Question: I'm completing some queries for my databases class and I've ran into one that I can't seem to get.
It says: "For the student with ID "20084" (or any other value) show the total number of credits for the courses taken. Don't display the tot_creds value from the student table, you should use SQL aggregation on courses taken by the student."
I have looked for some answers online but none of them truly convinced me and basically all of them gave me different results.
I've got this on my own:
'''
select sum(credits)
from (course join section using(course_id)) join (takes join student using(ID))
using (course_id, sec_id, semester, year)
where student.ID = 20084;
'''
The problem I have is that the student has repeated a couple courses and the query returns the credits of those repeated courses as well. I've tried putting 'distinct' in front of 'sum(credits)' but the answer is the same.
Is there anything I'm missing?
Thanks.

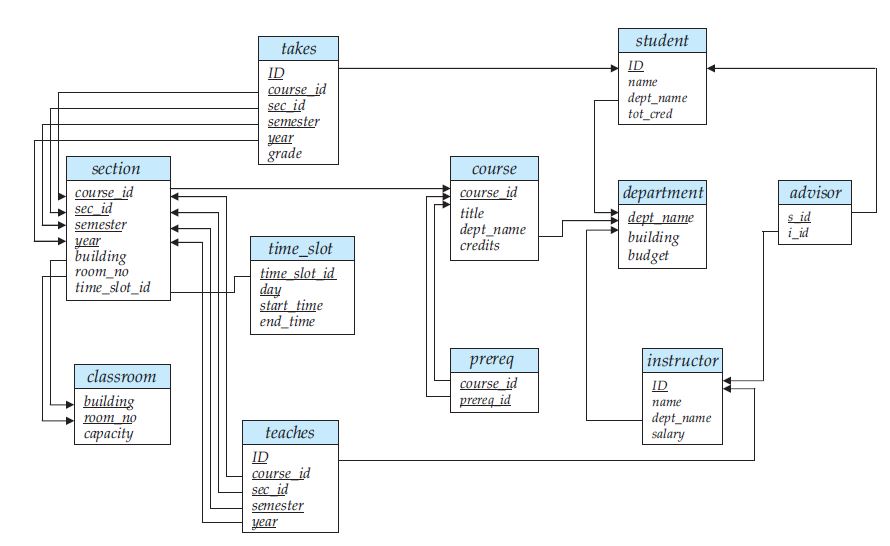
Answer: This should return what you are looking for. In the sub-select, I used MAX() even though the values of repeated items would be the same just so it would return one result from repeated rows. This sub select will return one row for each instance of a course, so the sum of that would not include the repeated courses.
'''
SELECT
SUM('a'.'credits') as 'credits'
FROM (
SELECT
MAX('course'.'credits') AS 'credits'
FROM 'student'
JOIN 'takes'
ON 'takes'.'ID' = 'student'.'ID'
JOIN 'section'
USING ('course_id','sec_id','semester','year')
JOIN 'course'
ON 'course'.'course_id' = 'section'.'course_id'
WHERE 'student'.'ID' = 20084
GROUP BY 'section'.'course_id'
ORDER BY 'takes'.'grade' DESC
) AS 'a'
'''
To test the sub-query, try running this query. It should return a list of all courses taken, with just one row per course:
'''
SELECT
'section'.'course_id',
'section'.'sec_id',
'section'.'semester',
'section'.'year',
MAX('course'.'credits') AS 'credits'
FROM 'student'
JOIN 'takes'
ON 'takes'.'ID' = 'student'.'ID'
JOIN 'section'
USING ('course_id','sec_id','semester','year')
JOIN 'course'
ON 'course'.'course_id' = 'section'.'course_id'
WHERE 'student'.'ID' = 20084
GROUP BY 'section'.'course_id'
ORDER BY 'takes'.course_id','takes'.'grade' DESC
'''